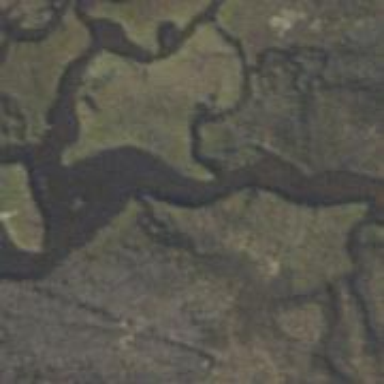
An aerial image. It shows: Saltmarsh wetland.